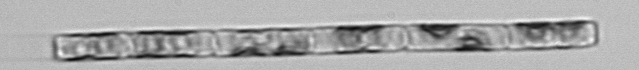
Label: Guinardia_delicatula